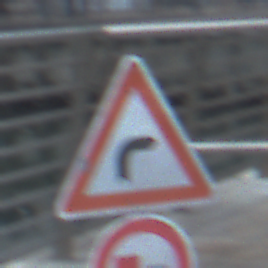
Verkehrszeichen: KurveRechts
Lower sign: UeberholverbotKraftfahrzeuge
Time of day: MorningAfternoon
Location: Outdoor (Urban)
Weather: PartlyCloudy
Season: NotSpecified
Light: Natural